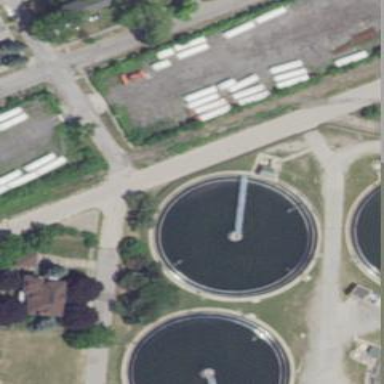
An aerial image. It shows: Body of wastewater.